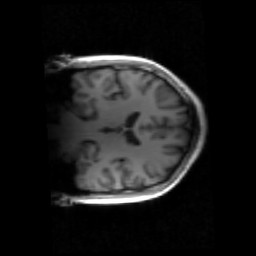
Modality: inplaneT1
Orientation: coronal
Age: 31
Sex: male
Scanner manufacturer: siemens
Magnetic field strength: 3 T
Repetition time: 1.2 s
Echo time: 0.00251 s